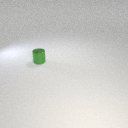
small green metal cylinder